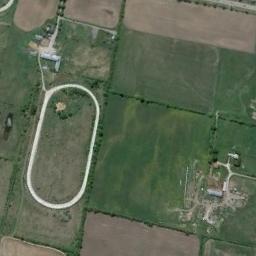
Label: ground_track_field